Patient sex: M
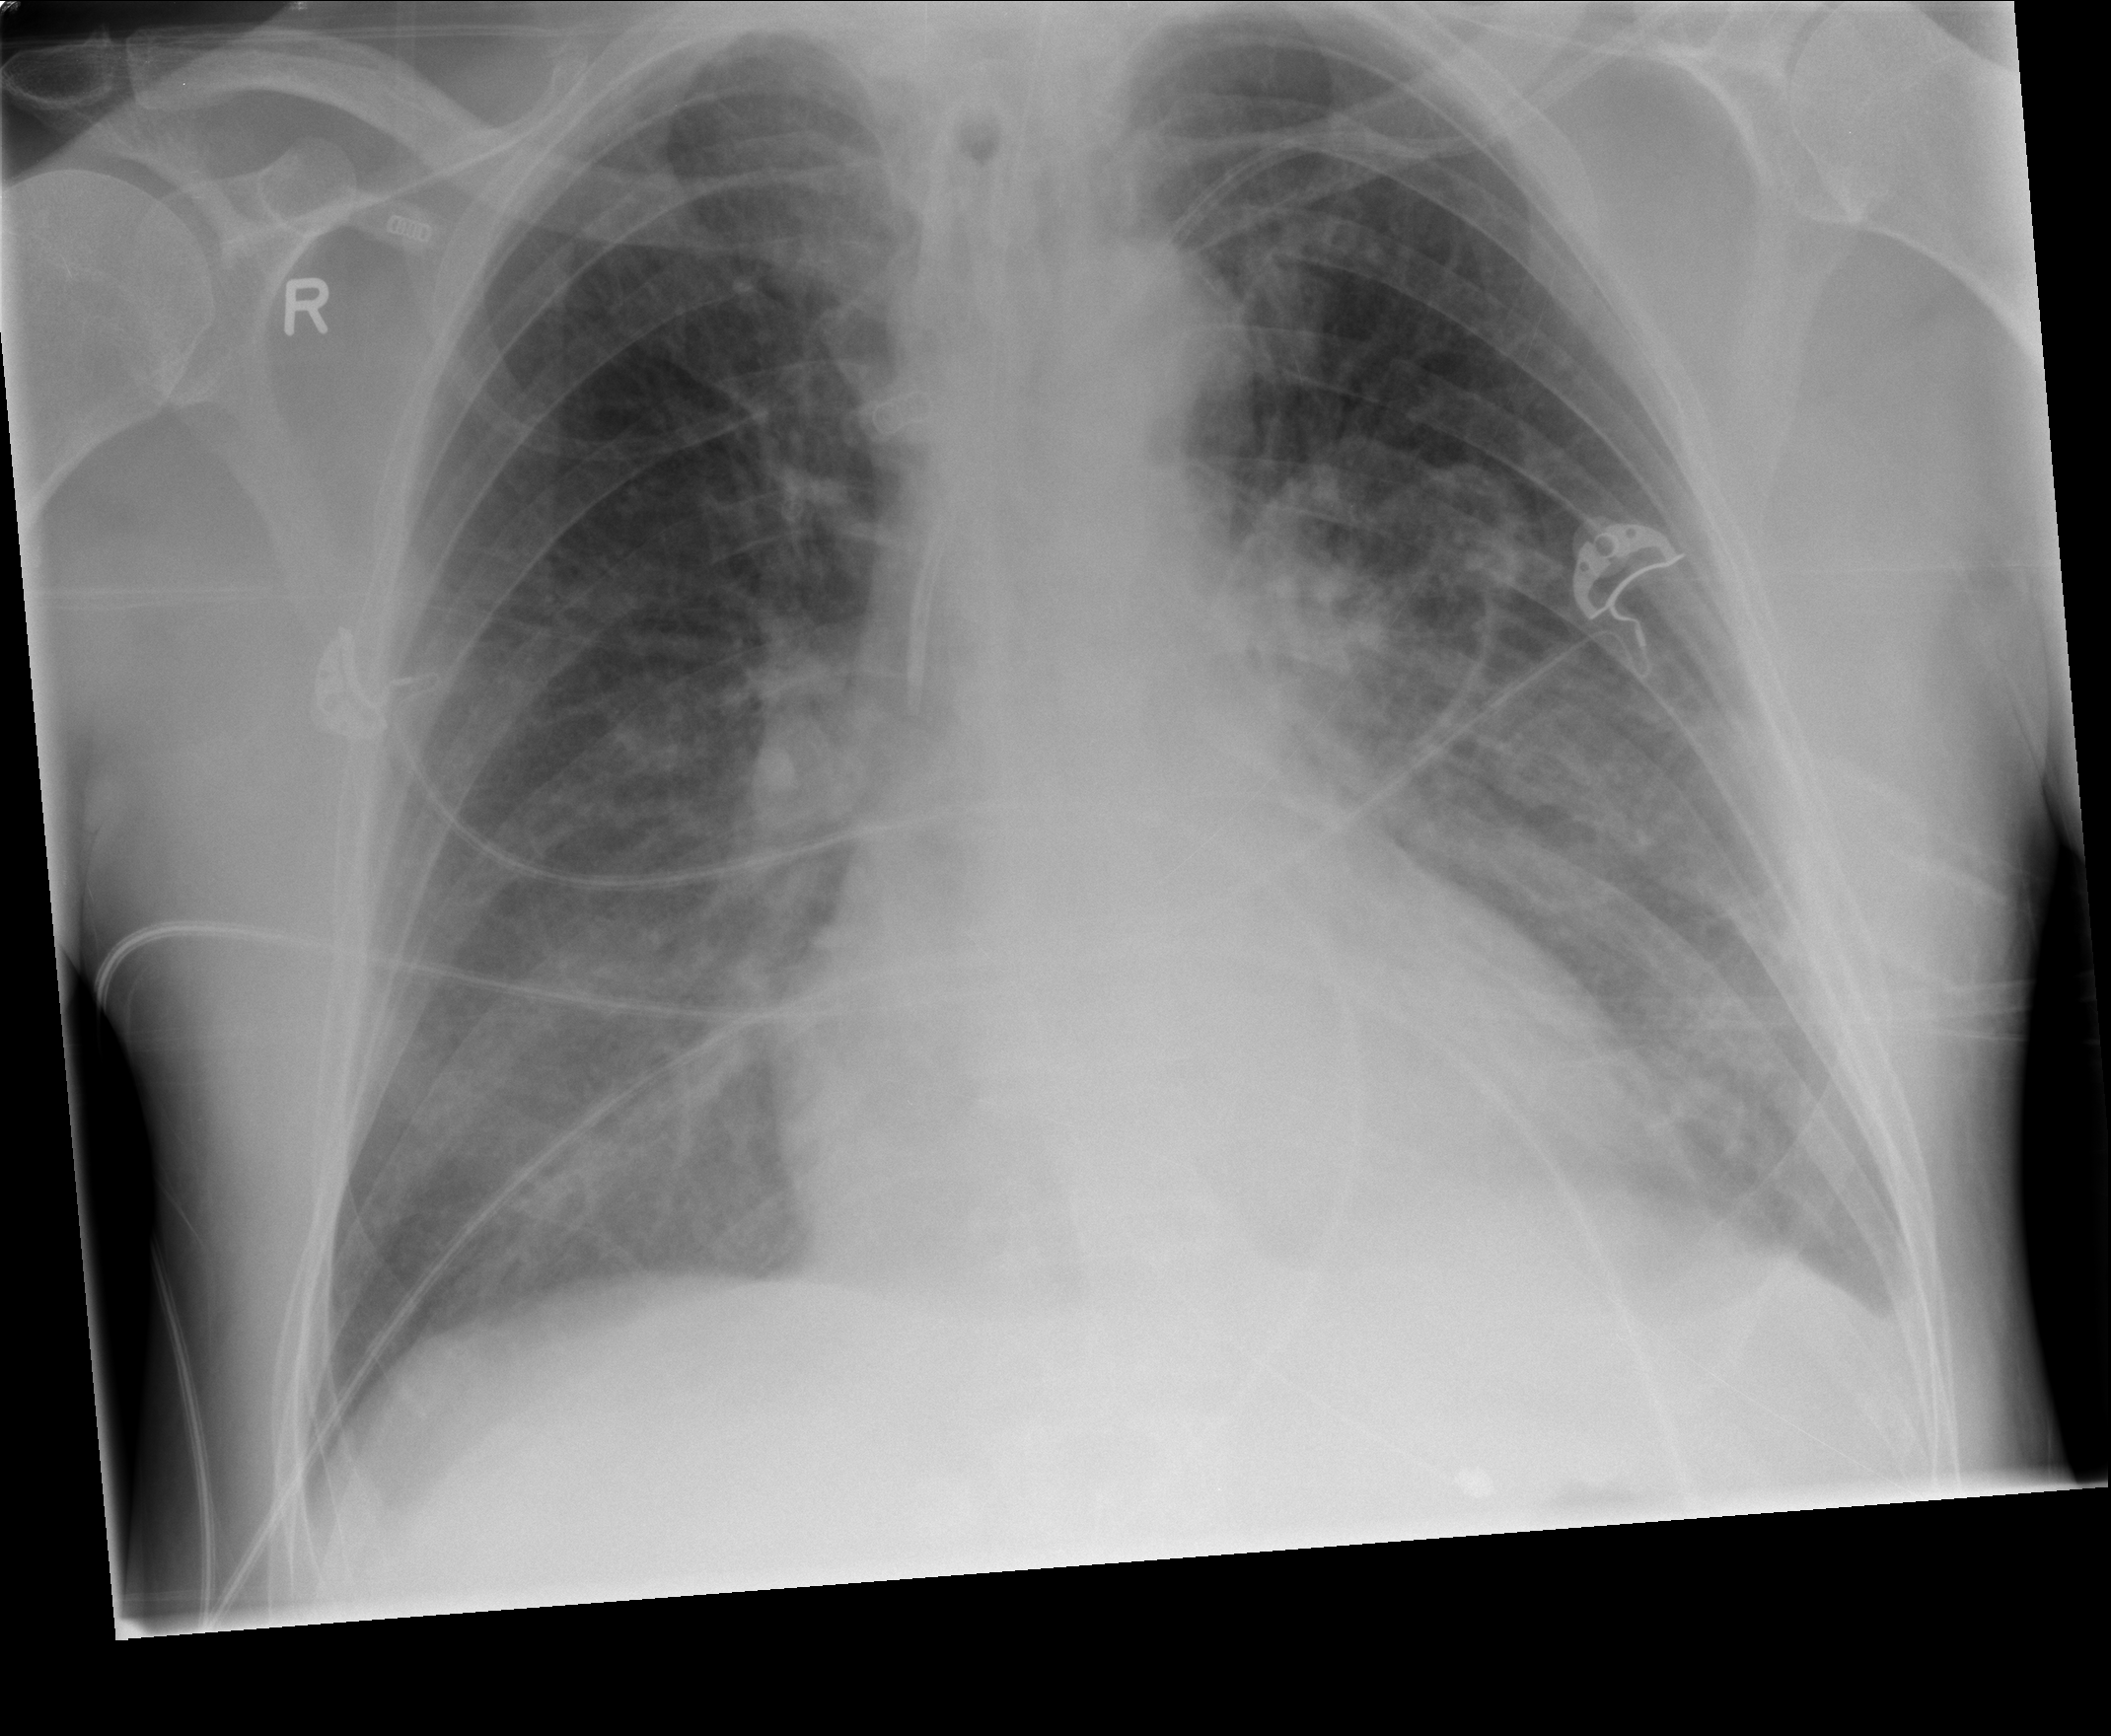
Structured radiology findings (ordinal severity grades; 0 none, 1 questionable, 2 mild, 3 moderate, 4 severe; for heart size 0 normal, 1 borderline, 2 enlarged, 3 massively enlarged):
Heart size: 1
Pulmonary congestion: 2
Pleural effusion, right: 1
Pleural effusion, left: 2
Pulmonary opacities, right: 0
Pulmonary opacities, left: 0
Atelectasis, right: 1
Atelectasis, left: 2